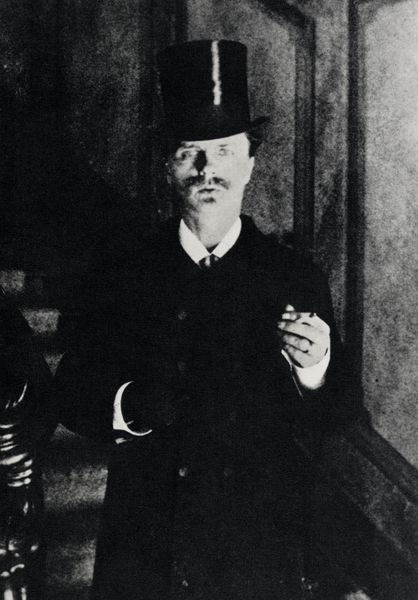
Titel: Selbstporträt Strindberg, Gersau
Künstler: August Strindberg
Standort: Stockholm
Institution: Kunglia Bibliothek
Schlagwörter: dunkel, hand, mann, schatten, weiß, fenster, grau, handschuh, handschuhe, hut, licht, mund, nase, schwarz, zimmer, blick, zylinder, alt, anzug, bart, hemd, schnurrbart, wand, augen, gesicht, kragen, stehen, ärmel, herr, hände, porträt, mantel, zilinder, frontal, ausdruck, treppe, frack, krawatte, glanz, geländer, stufen, wange, knöpfe, gehrock, schnauzer, ring, foto, fotografie, photographie, gentleman, schwarz-weiss, bürgertum, manschette, manschetten, photo, zigarette, raucher, treppenhaus, reflex, erstaunt, fotographie, anzuf, stiege, fotograf, 19. jahrhundert, 1900, zilinder#schnauzbart